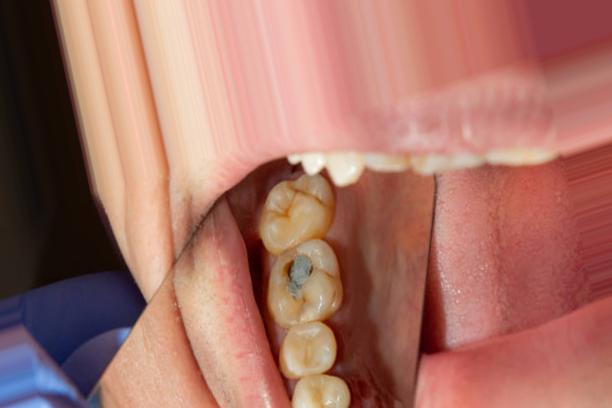
Condition: Caries